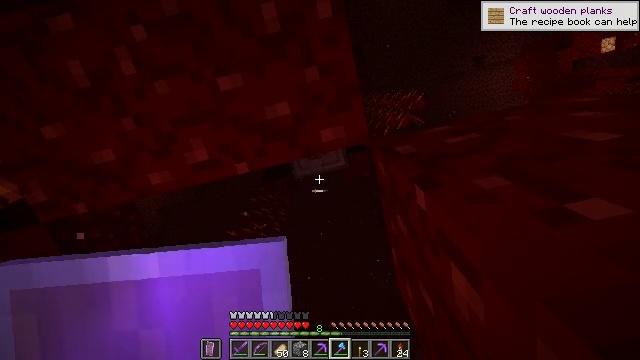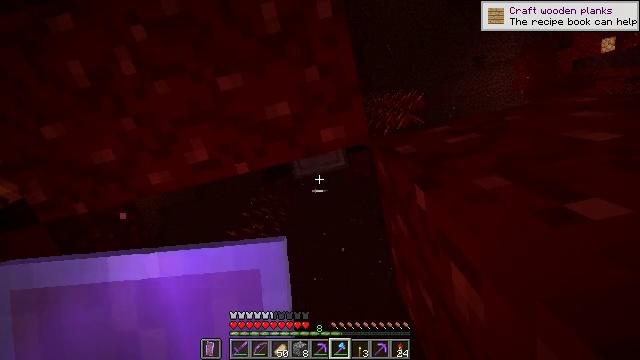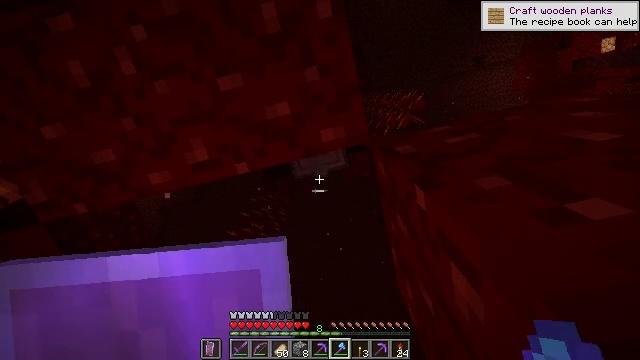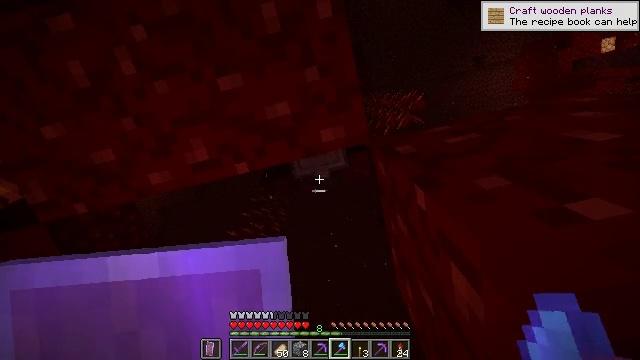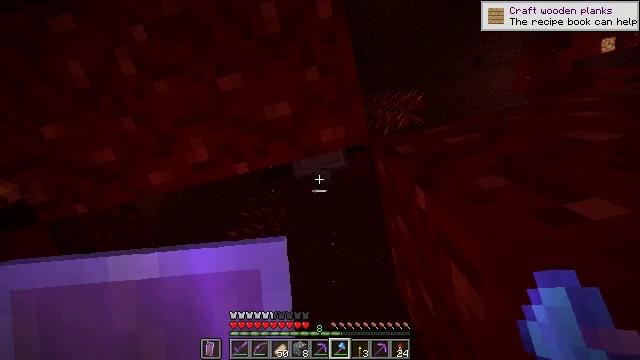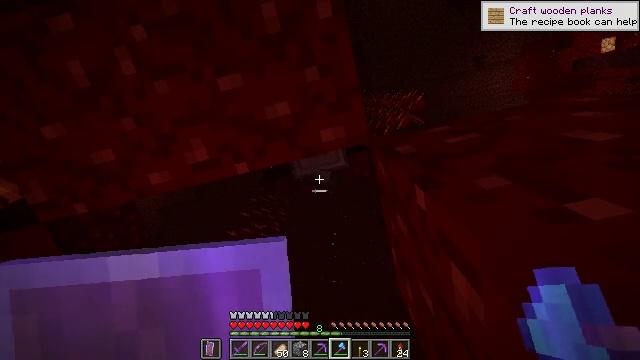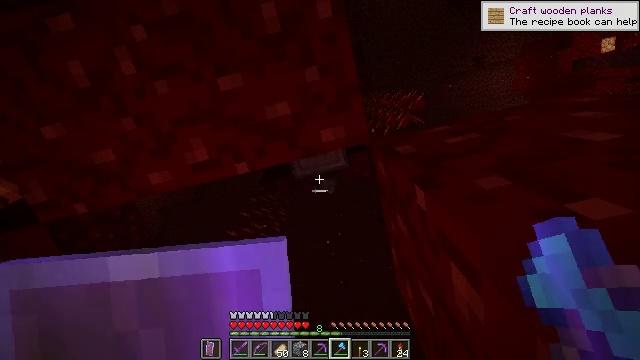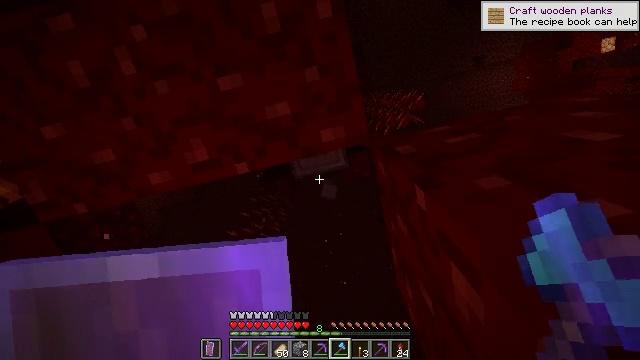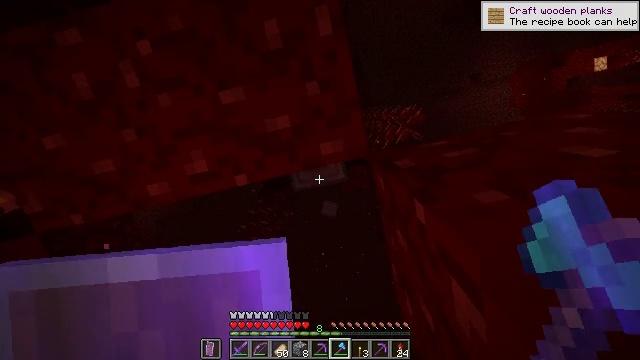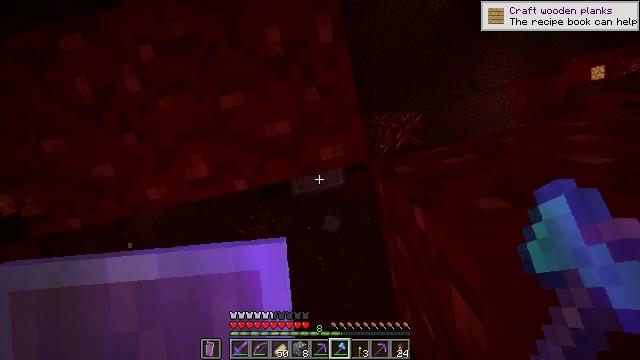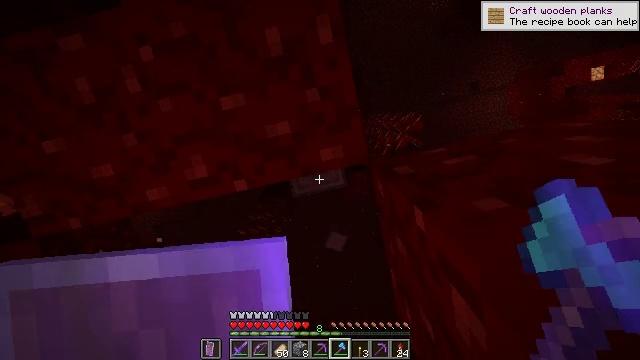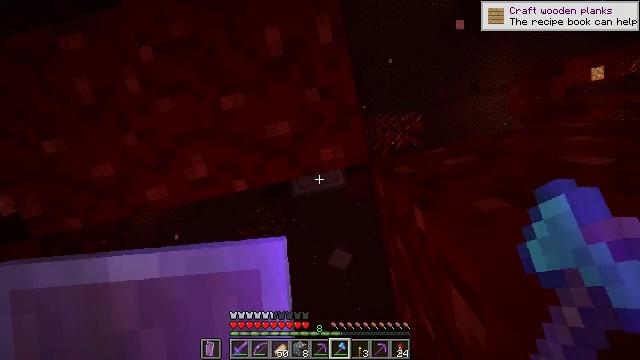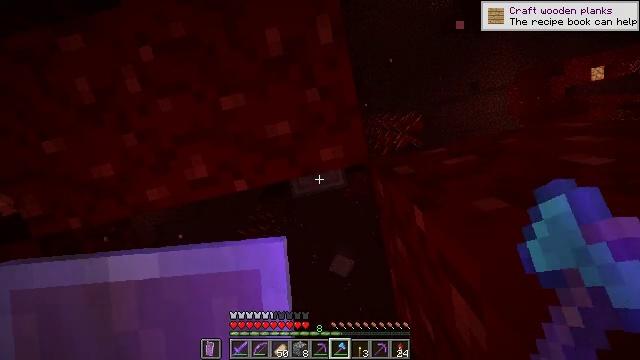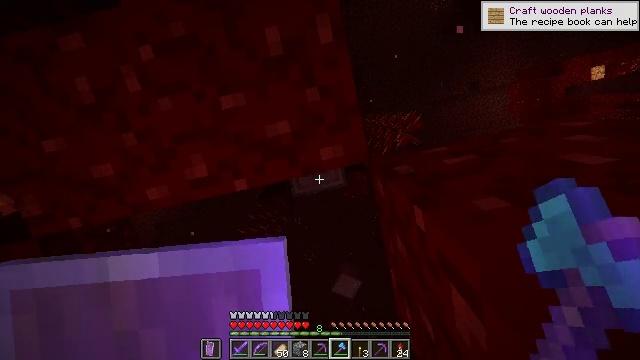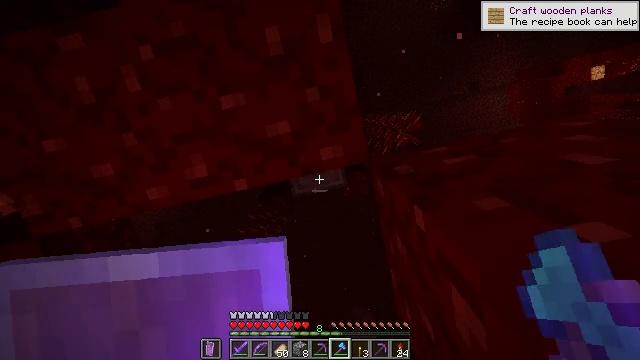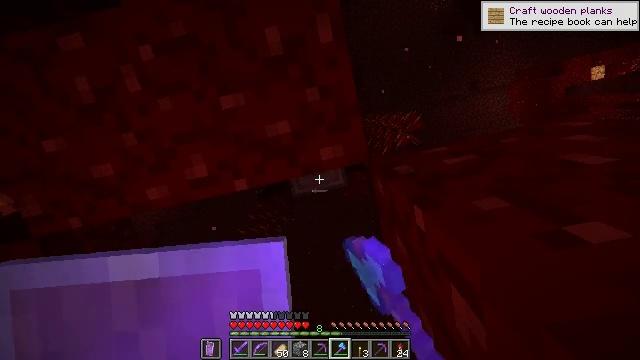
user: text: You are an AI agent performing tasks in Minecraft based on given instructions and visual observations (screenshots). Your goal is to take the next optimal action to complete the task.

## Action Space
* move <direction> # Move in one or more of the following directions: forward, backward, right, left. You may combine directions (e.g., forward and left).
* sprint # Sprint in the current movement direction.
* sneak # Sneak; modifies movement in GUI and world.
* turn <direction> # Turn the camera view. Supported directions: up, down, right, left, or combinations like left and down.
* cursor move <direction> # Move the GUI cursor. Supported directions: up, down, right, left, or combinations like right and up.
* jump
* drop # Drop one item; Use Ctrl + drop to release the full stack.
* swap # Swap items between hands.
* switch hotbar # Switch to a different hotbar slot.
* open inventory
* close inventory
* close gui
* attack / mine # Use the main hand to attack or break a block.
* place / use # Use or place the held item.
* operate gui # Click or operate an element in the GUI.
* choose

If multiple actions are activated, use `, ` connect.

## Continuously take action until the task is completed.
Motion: motion action
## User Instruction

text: Harvest crimson stem blocks.
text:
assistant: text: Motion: attack / mine
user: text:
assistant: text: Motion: attack / mine
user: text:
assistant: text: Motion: no_op
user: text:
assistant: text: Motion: no_op
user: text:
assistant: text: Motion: no_op
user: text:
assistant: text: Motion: no_op
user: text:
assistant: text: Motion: no_op
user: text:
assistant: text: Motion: turn up
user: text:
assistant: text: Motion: turn up
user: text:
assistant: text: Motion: no_op
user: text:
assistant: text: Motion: no_op
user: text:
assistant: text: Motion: no_op
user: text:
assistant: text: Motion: no_op
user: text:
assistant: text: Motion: attack / mine
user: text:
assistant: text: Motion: attack / mine
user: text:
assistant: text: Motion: attack / mine
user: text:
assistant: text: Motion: attack / mine
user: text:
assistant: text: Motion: attack / mine
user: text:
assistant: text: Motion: attack / mine
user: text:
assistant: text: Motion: attack / mine
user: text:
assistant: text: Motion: attack / mine
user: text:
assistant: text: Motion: attack / mine
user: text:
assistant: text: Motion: attack / mine
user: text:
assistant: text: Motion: attack / mine
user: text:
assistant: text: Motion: attack / mine
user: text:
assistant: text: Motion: attack / mine
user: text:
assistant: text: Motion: attack / mine
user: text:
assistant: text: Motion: attack / mine
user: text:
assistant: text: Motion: turn down, attack / mine
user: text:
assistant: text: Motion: turn left and down